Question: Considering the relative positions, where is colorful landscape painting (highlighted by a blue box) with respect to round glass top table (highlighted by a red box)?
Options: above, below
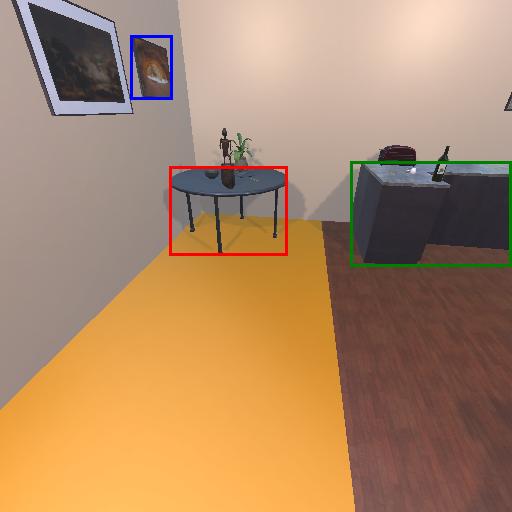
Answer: above